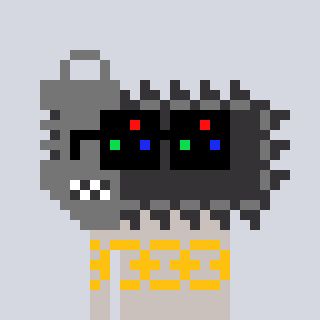
a pixel art character with square black sunglasses, a chainsaw-shaped head and a foggrey-colored body on a cool background